Question: Currently the list item # appears on the right. If you remove the float from the document-export-icon class, the list item # appears correctly on the left but the title and date are moved to the next line. I need them to be on the same line as the export icon.
Here's what I have so far: <URL>
Here's how it should look:

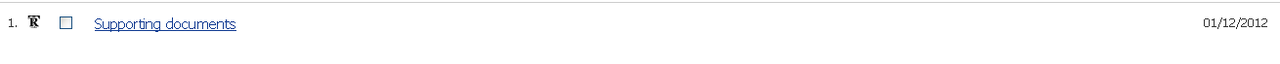
Answer: I added these three CSS rules to your example:
'''
.document-export-icon, .document-title-separate, .document-date {
display: inline-block;
}
.document-date {
position:absolute;
right:0px;
}
.document-wrapper {
position:relative;
}
'''
<URL>.